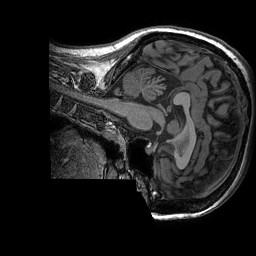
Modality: T1w
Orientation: sagittal
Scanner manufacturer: ge
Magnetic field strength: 3 T
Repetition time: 0.008156 s
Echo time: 0.00318 s